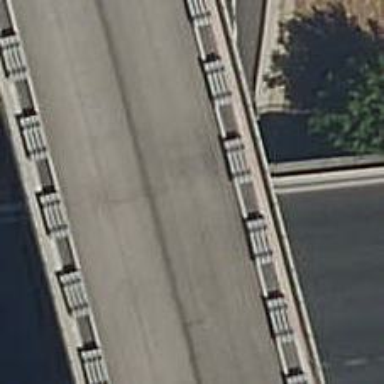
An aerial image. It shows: Jersey barrier wall.